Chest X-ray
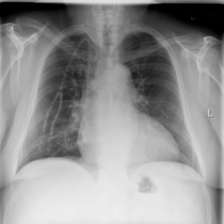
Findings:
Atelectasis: negative
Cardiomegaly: negative
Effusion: negative
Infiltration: negative
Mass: negative
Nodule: negative
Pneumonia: negative
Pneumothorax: negative
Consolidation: negative
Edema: negative
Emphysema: negative
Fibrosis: negative
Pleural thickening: negative
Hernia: negative